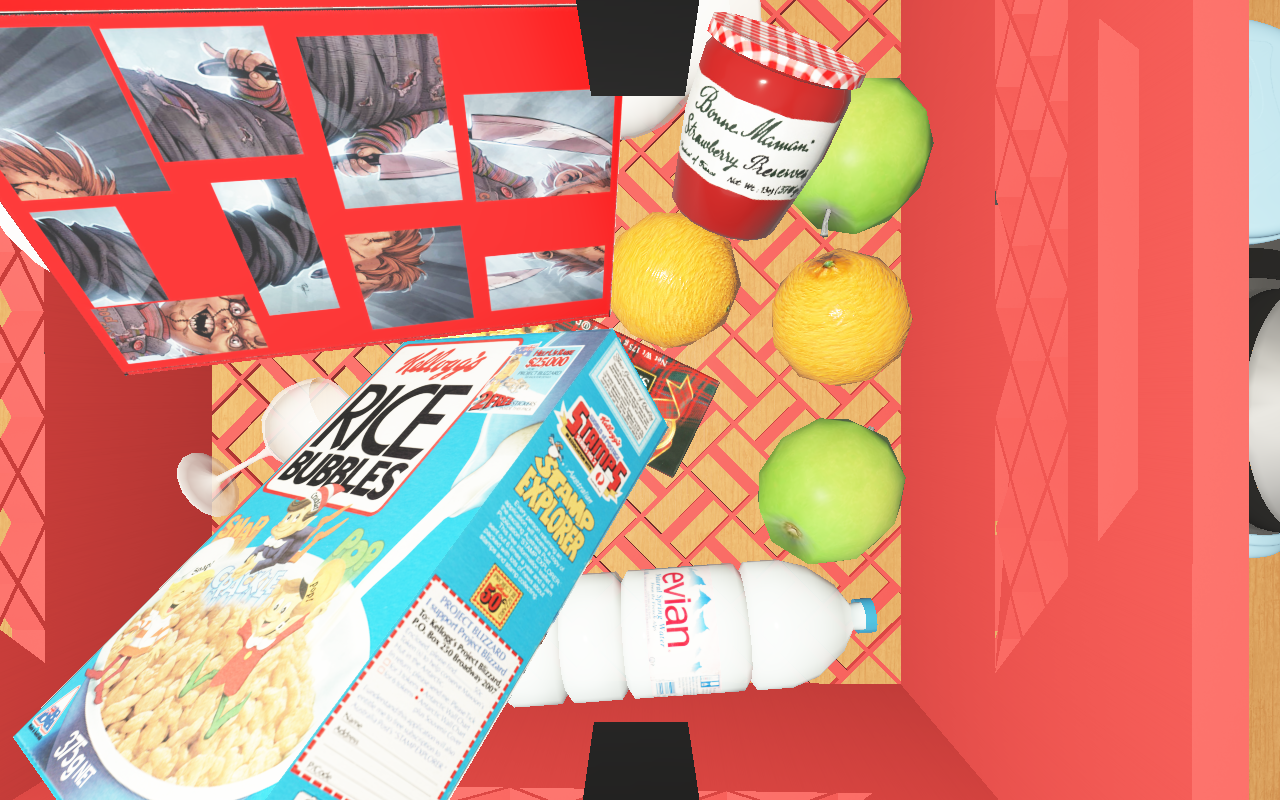
Objects in the scene:
apple
apple
orange
orange
plate
wineglass
honey jar
cereal box
biscuit box